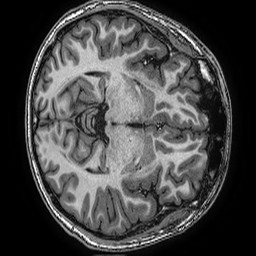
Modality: T1w
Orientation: axial
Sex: male
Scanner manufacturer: ge
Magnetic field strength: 3 T
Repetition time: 0.0077 s
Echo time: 0.003436 s